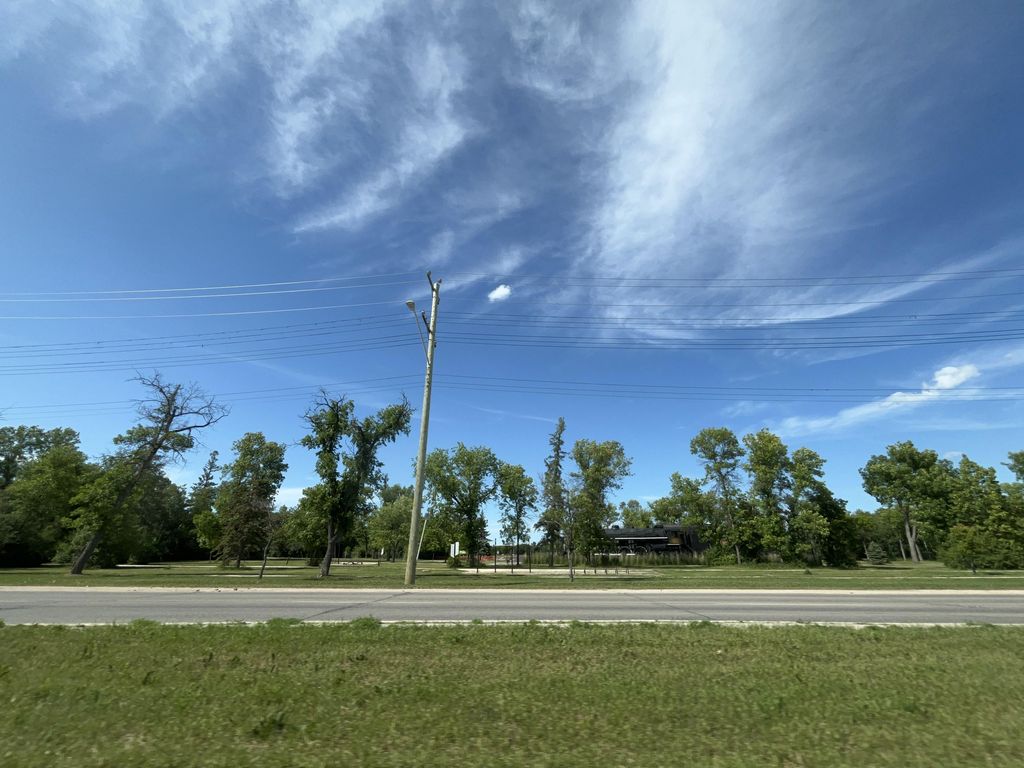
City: winnipeg